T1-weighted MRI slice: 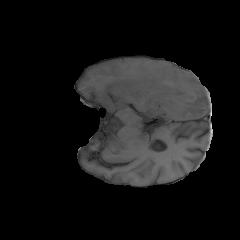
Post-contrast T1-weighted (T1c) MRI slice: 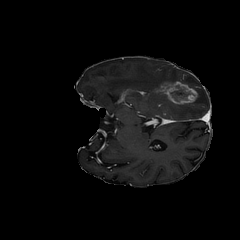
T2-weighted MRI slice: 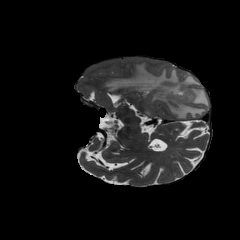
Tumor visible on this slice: yes